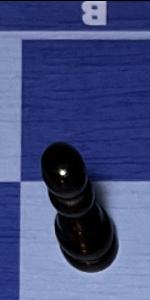
Label: Pawn_Black